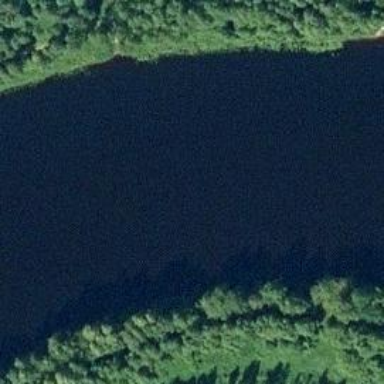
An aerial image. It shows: Beautiful river scene.